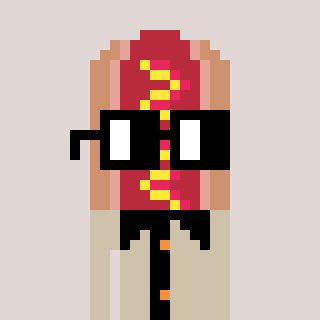
a pixel art character with square black glasses, a hotdog-shaped head and a bege-colored body on a warm background